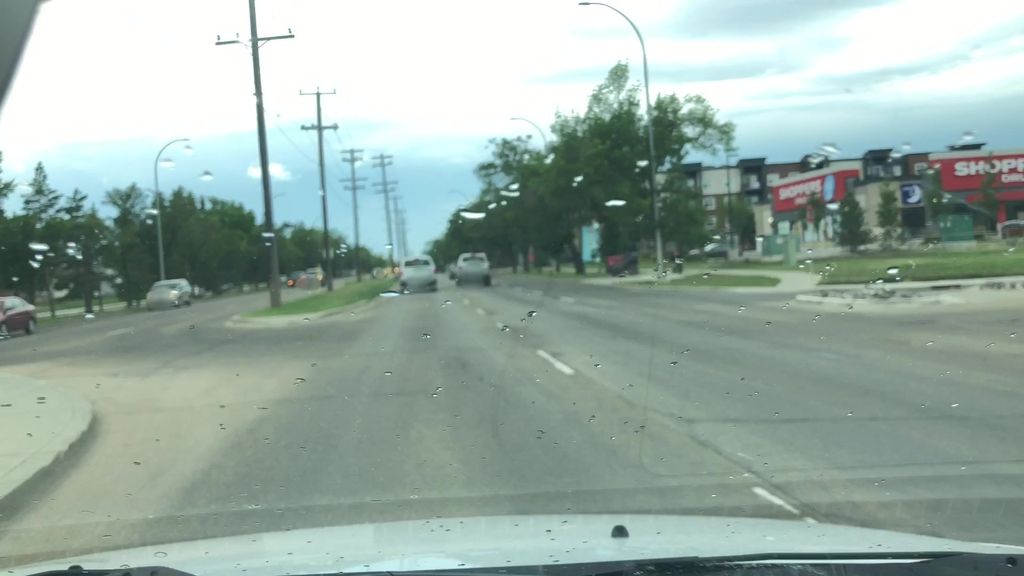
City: edmonton